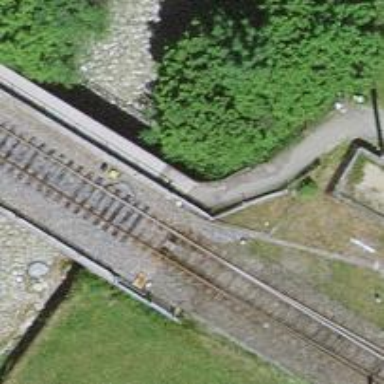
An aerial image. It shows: Railway switch.